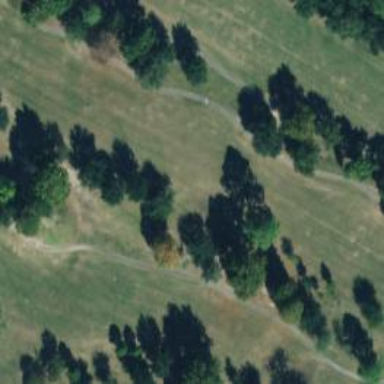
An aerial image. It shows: View of golf hole.